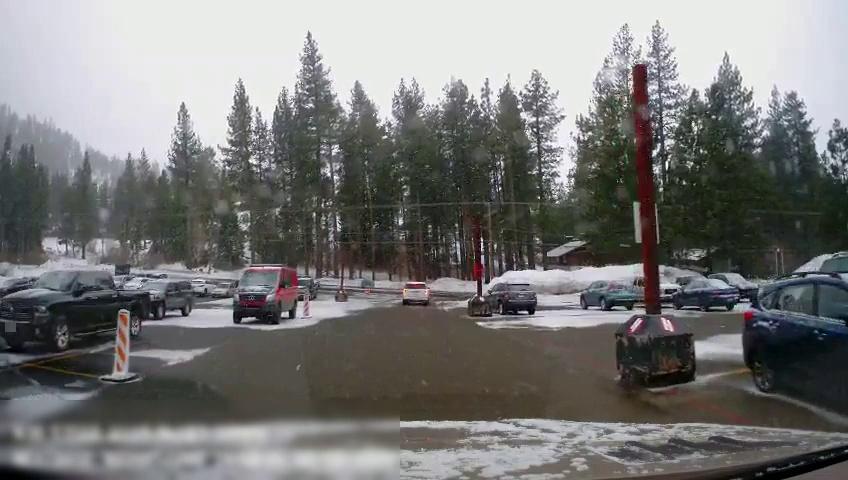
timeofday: Day
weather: Snowy
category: Vehicles | Car
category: Vehicles | SUV
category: Vehicles | Car
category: Vehicles | Car
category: Vehicles | Truck
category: Vehicles | SUV
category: Vehicles | SUV
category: Vehicles | Car
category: Vehicles | Truck
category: Vehicles | Van
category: Vehicles | Car
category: Vehicles | SUV
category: Vehicles | SUV
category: Vehicles | Truck
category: Vehicles | SUV
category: Vehicles | SUV
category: Vehicles | Car
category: Drivable Space